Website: macys
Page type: customer-info-address
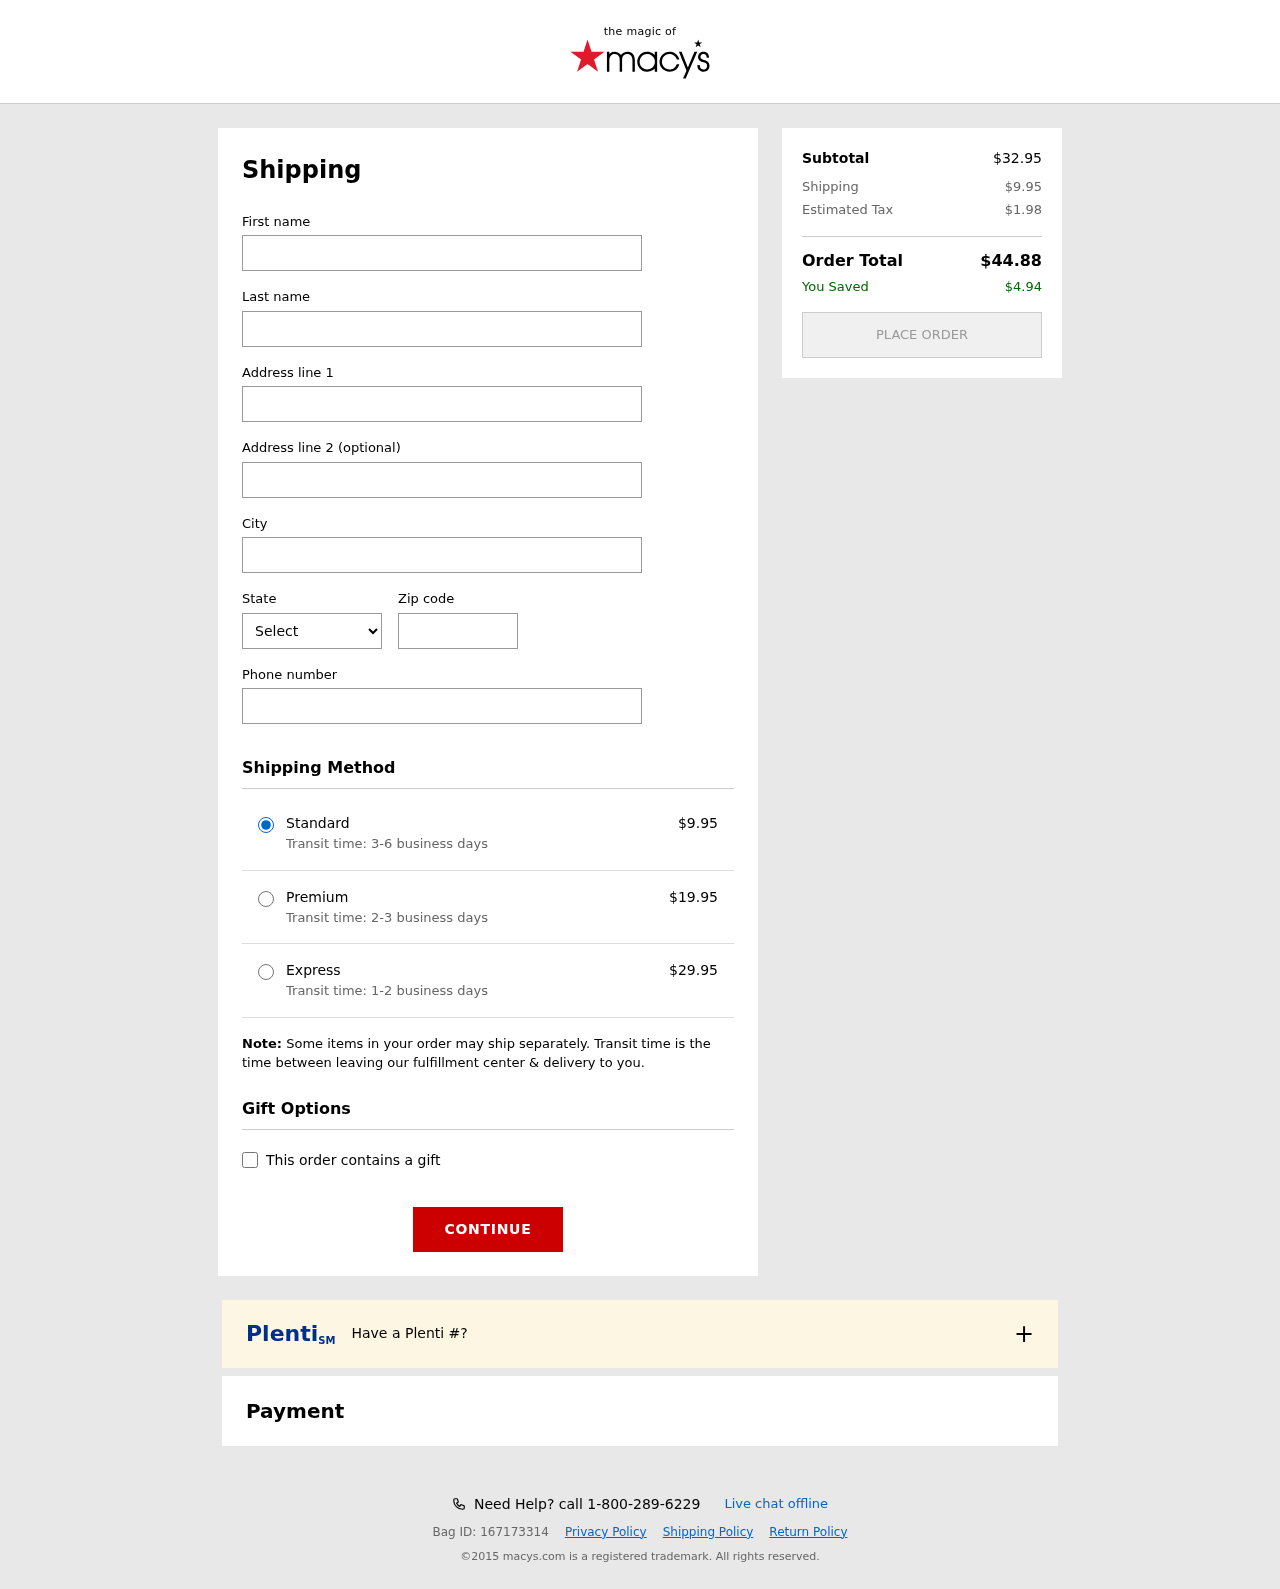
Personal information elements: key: PII_CITY
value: Rogersland
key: PII_FIRSTNAME
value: Peter
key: PII_LASTNAME
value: Davis
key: PII_PHONE
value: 8125178929
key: PII_POSTCODE
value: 85379
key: PII_STATE_ABBR
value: KY
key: PII_STREET
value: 849 Miller Radial Suite 015
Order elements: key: ORDER_SHIPPING_COST
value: $9.95
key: ORDER_SHIPPING_COST_PREMIUM
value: $19.95
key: ORDER_SHIPPING_COST_EXPRESS
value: $29.95
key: ORDER_SUBTOTAL
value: $32.95
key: ORDER_TAX
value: $1.98
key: ORDER_TOTAL
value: $44.88
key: ORDER_SAVINGS
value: $4.94